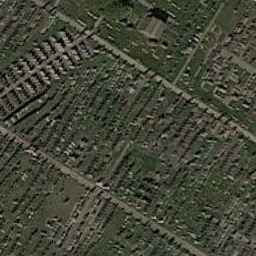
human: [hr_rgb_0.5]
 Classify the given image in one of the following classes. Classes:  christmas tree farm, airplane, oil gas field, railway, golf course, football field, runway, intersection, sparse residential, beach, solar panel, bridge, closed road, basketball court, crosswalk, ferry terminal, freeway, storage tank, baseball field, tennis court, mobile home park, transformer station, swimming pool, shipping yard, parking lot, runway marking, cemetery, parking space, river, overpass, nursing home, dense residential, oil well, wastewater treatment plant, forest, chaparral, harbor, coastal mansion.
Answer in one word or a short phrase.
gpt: cemetery